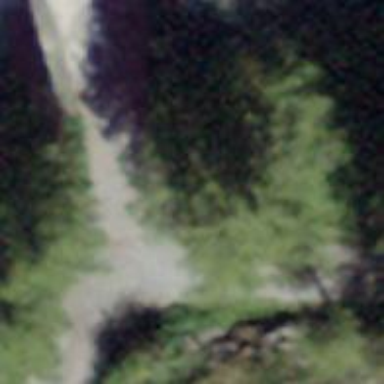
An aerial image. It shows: Track road with bridge.